Field crop: maize
Growth stage: 2
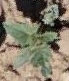
Species: datura